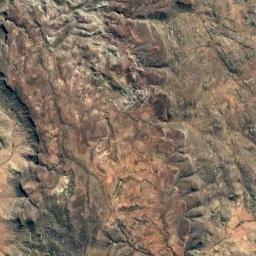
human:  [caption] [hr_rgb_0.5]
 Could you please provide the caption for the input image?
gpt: The mountain is covered with brown mud .

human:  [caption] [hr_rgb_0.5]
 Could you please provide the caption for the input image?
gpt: The mountain is consist of the bare land .

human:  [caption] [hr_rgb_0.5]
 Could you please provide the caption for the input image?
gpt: The mountains are winding and undulating .

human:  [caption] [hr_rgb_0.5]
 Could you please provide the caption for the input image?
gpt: The mountain has a rugged surface and its rocks are brown and red .

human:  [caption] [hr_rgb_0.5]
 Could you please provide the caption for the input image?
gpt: There are many cracks on the brown mountain .